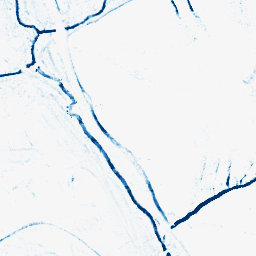
Category: morphological
Decomposition family: morphological_square
Decomposition parameters: operation: closing
size: 5
Upsampling method: cubic_catmull_rom
Upsampling parameters: scale: 2
Upsampling scale: 2